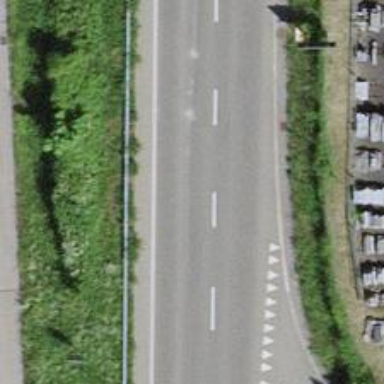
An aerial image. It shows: Trunk link highway.